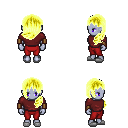
a pixel art fantasy rpg character, female body template, dark elf, purple skin, maroon long-sleeve shirt, red pants, gold left-swept hairstyle, leather bracers, white slippers, four views (front, back, left, right), 2x2 character sprite sheet, small pixel art, hard edges, no anti-aliasing